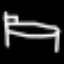
Label: bed